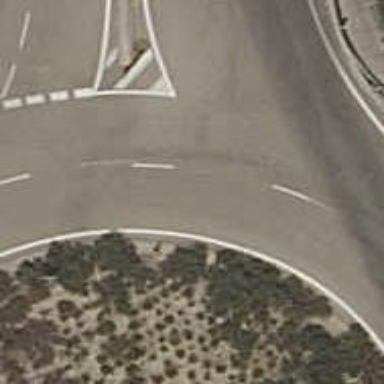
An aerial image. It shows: Tertiary road leading to roundabout.